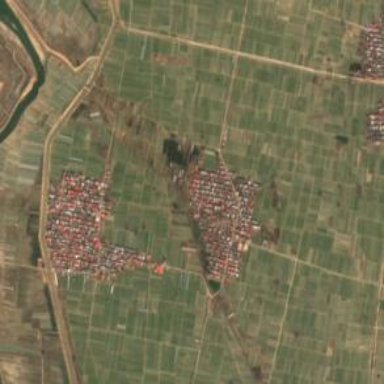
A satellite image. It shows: Village.